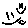
Label: smiley face